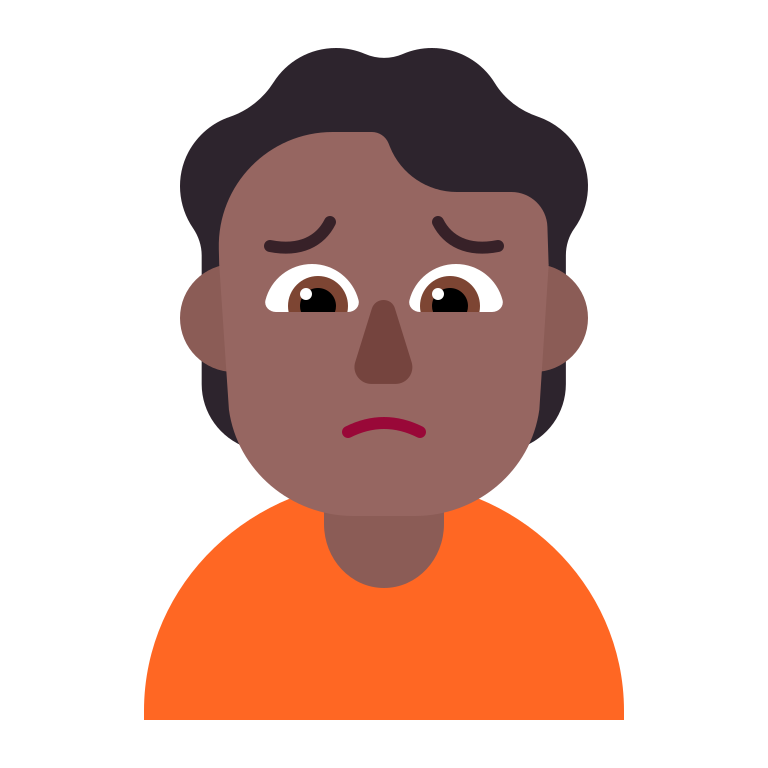
person frowning flat  dark